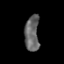
Tissue: prostate
Cell type: T cells
Senescence score: 0.3001
Nuclear area (px): 502
Mean DAPI intensity: 102.57